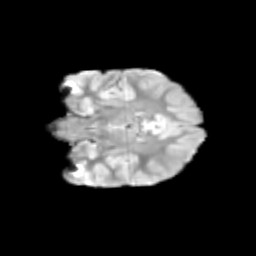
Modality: T2w
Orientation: coronal
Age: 9
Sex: female
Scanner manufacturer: siemens
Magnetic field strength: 3 T
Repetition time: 3.8 s
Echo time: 0.07 s